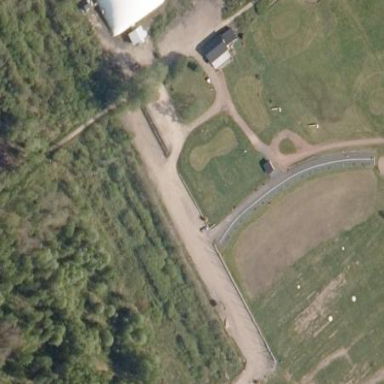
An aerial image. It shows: Sports building used for playing golf.